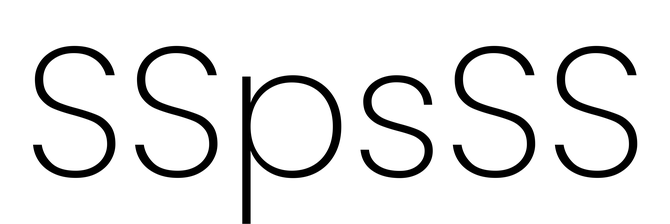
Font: Poppins-ExtraLight